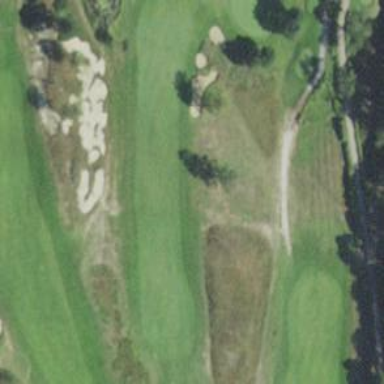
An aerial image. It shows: Golf hole.